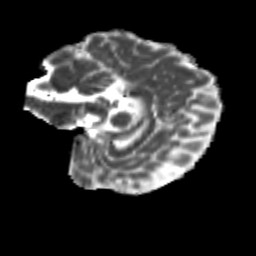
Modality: MD
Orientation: sagittal
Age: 10
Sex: female
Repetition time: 9.512 s
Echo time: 0.089 s